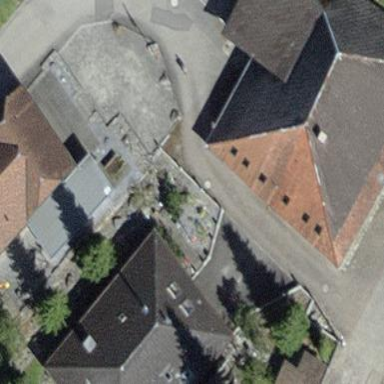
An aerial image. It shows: Farm building.